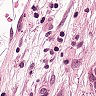
Metastatic tissue present: yes